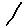
Label: line